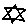
Label: star